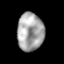
Tissue: prostate
Cell type: T cells
Senescence score: 0.2793
Nuclear area (px): 984
Mean DAPI intensity: 166.016